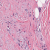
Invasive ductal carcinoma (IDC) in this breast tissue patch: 1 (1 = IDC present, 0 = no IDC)